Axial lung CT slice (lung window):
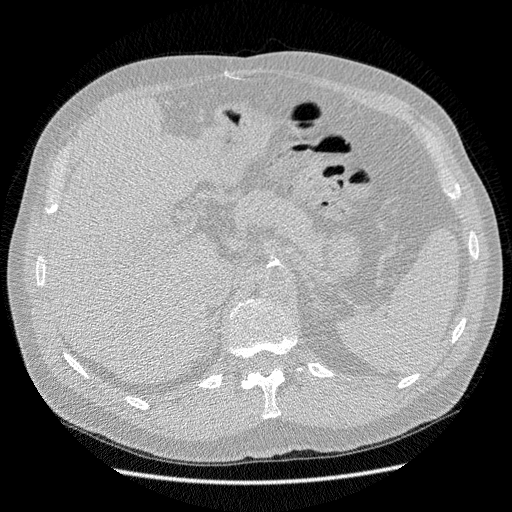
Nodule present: no